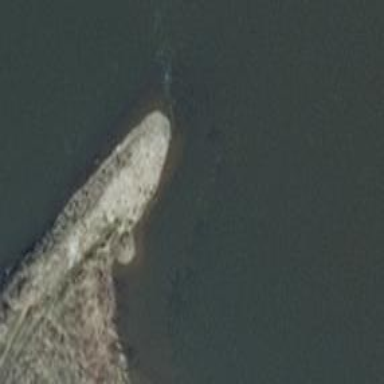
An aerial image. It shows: Breakwater structure.